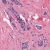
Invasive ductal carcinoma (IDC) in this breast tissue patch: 1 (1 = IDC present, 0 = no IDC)